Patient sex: M
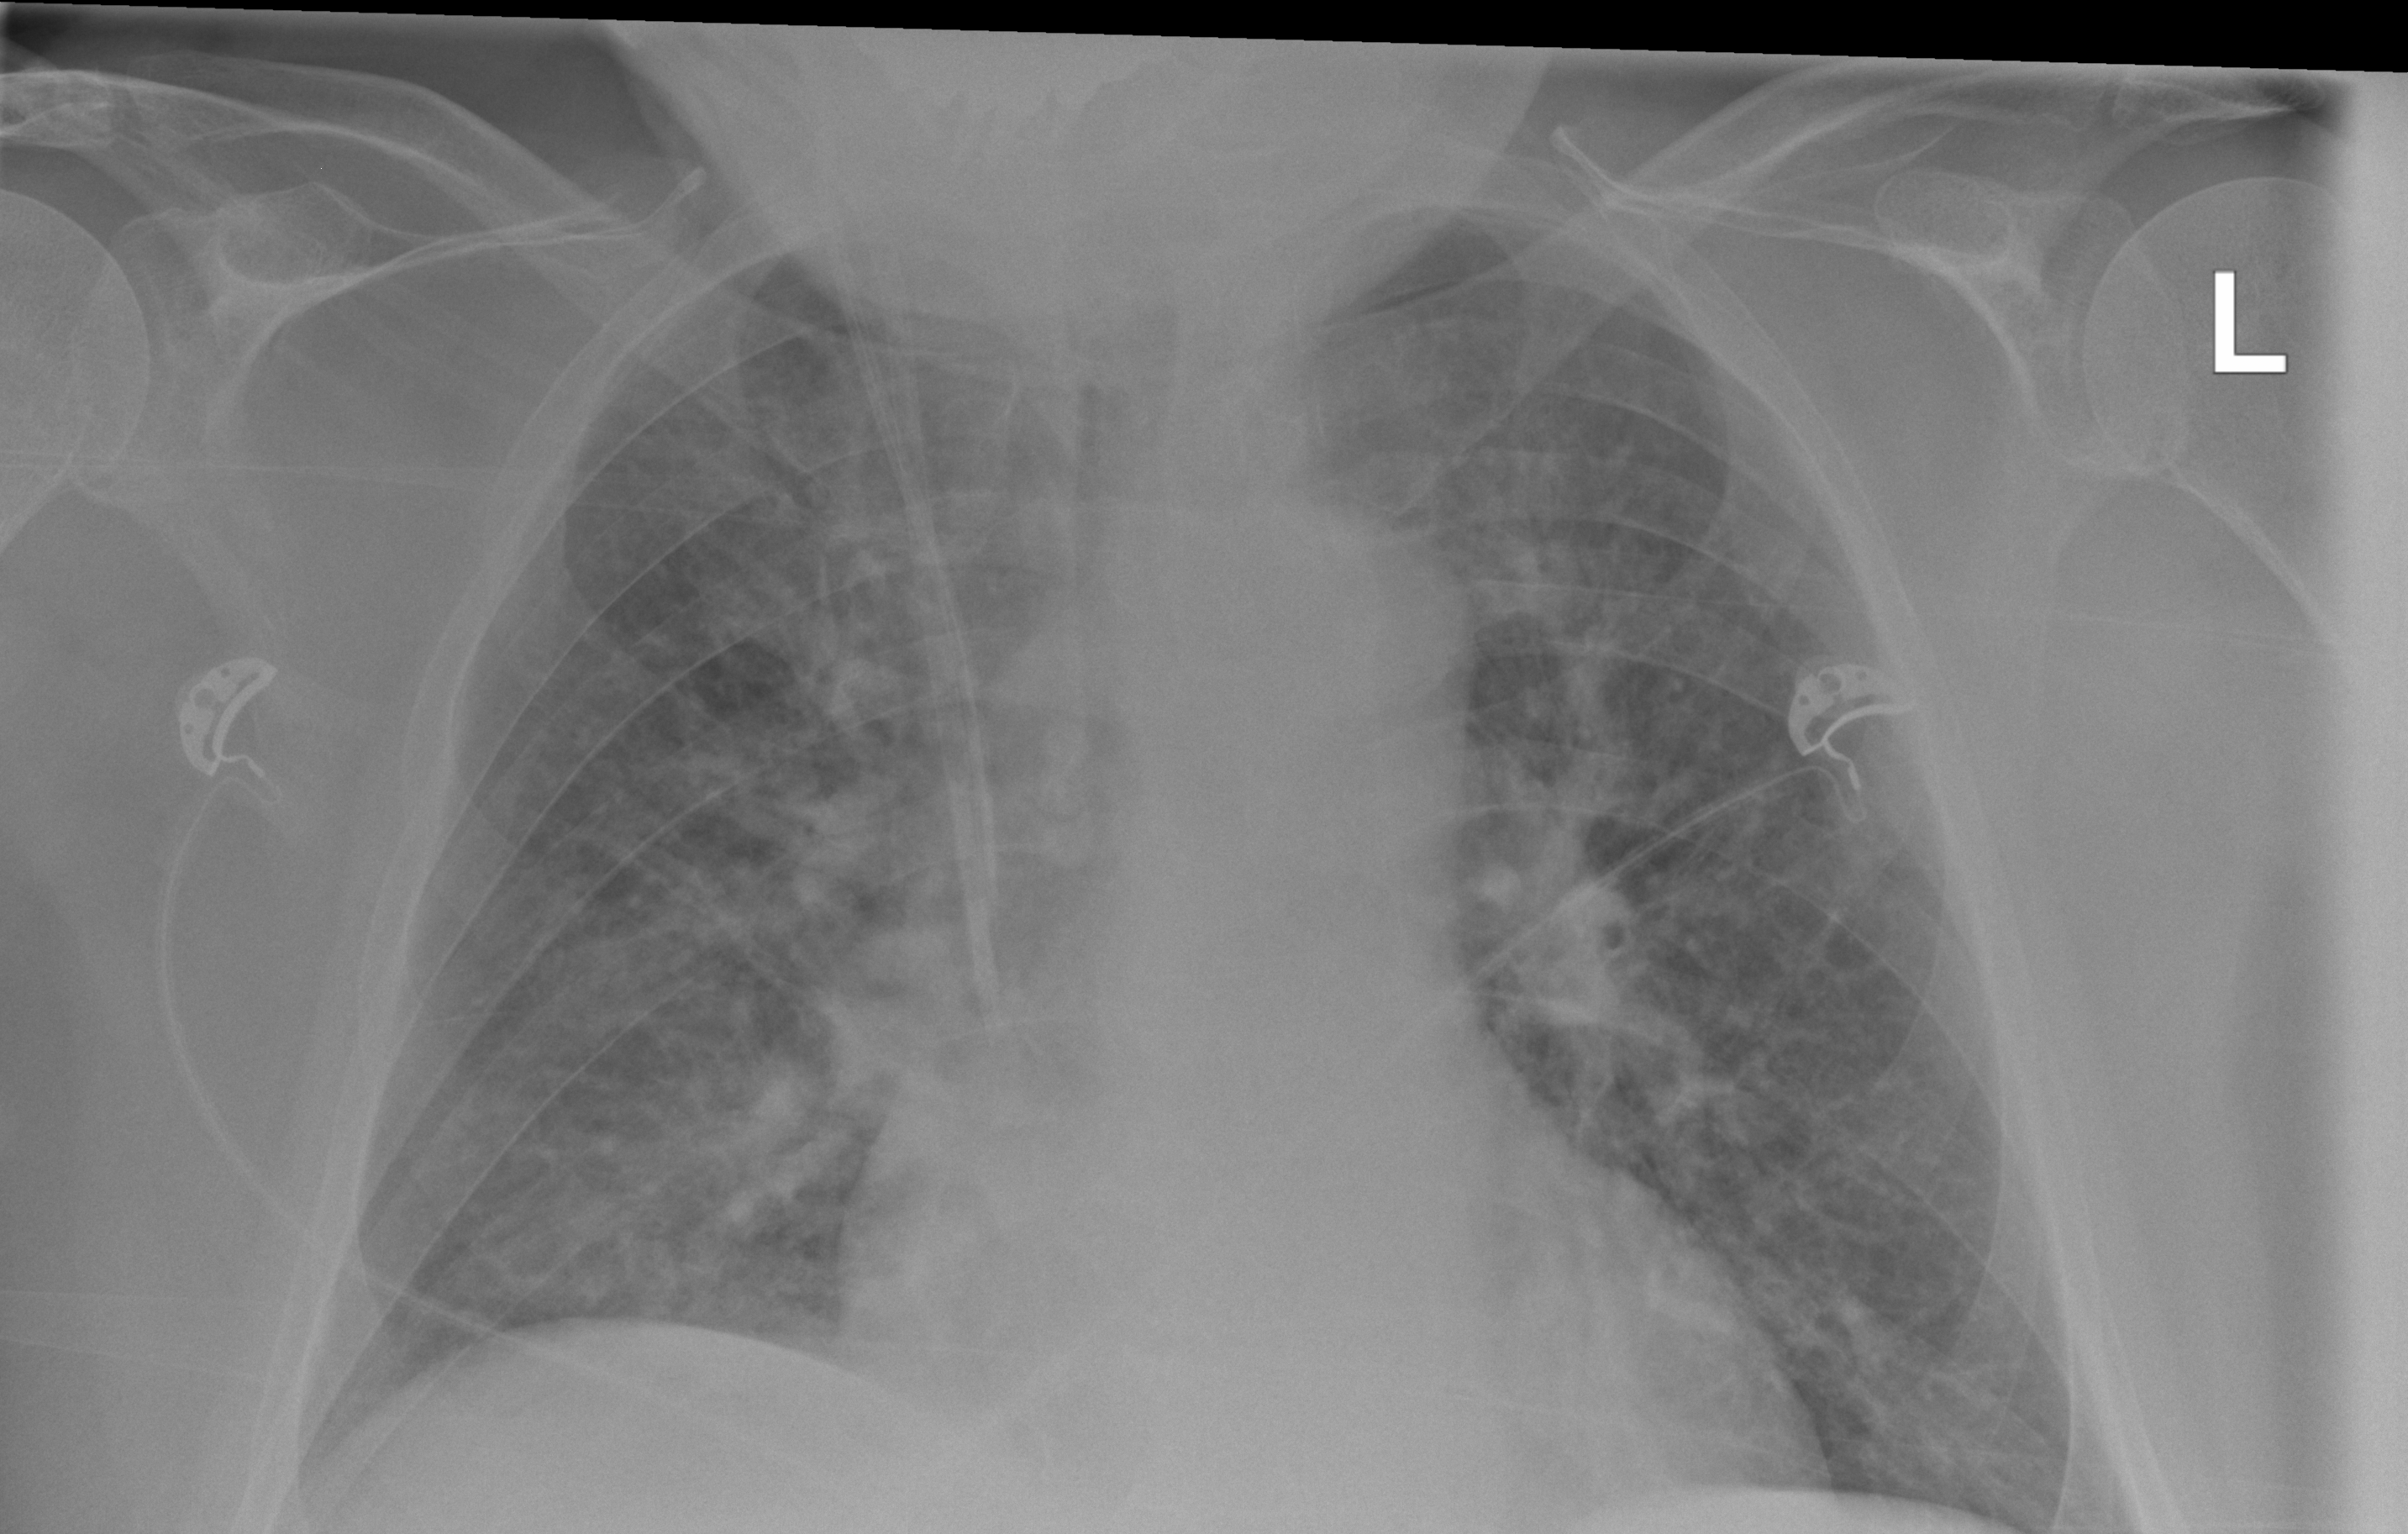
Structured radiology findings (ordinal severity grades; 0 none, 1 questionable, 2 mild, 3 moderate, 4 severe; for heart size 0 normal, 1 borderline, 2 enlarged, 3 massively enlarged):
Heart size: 0
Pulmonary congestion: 3
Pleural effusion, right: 0
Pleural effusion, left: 0
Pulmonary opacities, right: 2
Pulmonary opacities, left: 2
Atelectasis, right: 0
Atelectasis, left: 0